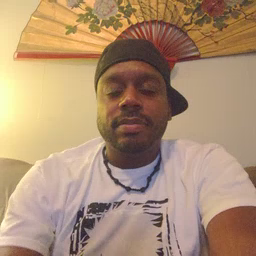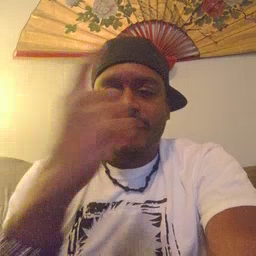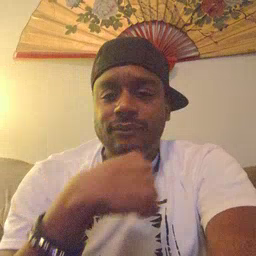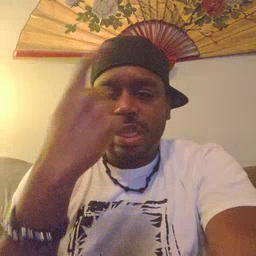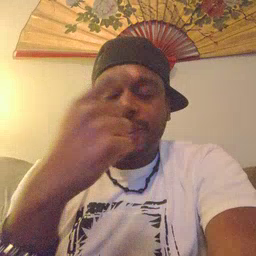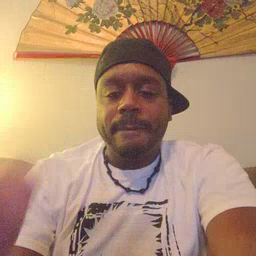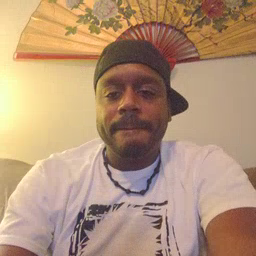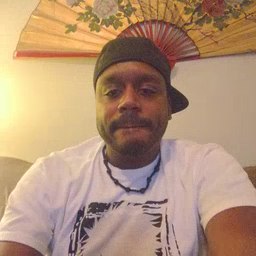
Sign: face